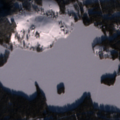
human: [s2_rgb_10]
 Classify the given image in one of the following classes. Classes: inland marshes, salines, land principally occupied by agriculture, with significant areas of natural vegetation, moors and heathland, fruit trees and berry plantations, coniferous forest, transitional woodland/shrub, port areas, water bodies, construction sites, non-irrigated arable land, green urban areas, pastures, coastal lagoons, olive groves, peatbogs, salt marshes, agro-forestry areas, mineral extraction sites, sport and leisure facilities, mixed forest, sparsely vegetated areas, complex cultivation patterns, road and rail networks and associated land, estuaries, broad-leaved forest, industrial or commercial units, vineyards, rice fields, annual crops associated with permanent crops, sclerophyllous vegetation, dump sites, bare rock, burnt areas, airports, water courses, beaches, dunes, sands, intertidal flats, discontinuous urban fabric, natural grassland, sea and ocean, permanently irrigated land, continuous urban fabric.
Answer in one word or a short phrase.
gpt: land principally occupied by agriculture, with significant areas of natural vegetation, coniferous forest, transitional woodland/shrub, water bodies